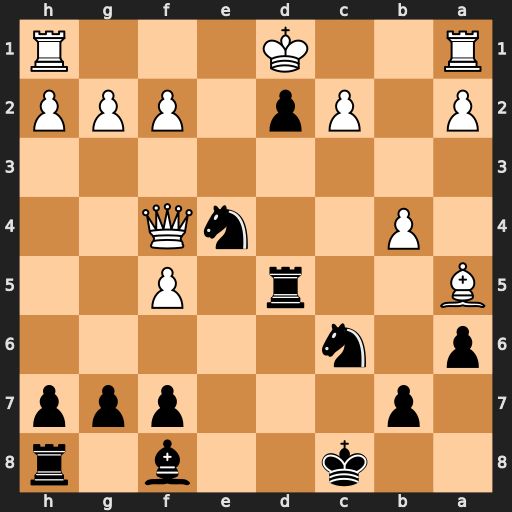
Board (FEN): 2k2b1r/1p3ppp/p1n5/B2r1P2/1P2nQ2/8/P1Pp1PPP/R2K3R
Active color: b
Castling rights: -
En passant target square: -
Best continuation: Nc3#